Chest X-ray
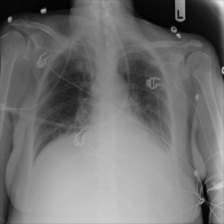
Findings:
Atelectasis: positive
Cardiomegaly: negative
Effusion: positive
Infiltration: positive
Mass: negative
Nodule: negative
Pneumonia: negative
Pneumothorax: negative
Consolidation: negative
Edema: negative
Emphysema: negative
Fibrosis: negative
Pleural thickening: negative
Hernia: negative